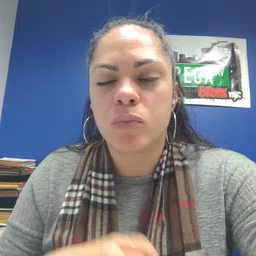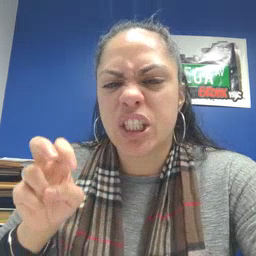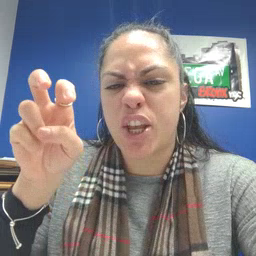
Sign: stairs